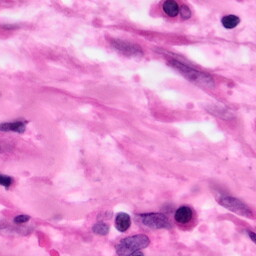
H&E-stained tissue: Pancreatic